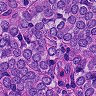
Metastatic tissue present: yes